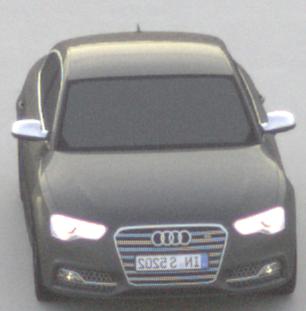
Make: Audi
Model: S5
Detailed model: F5
Model produced from: 2016
Model produced until: 2019
Doors: 2
Color: gray
Road condition: dry road
Daytime: sunrise or sunset
Contrast: low contrast